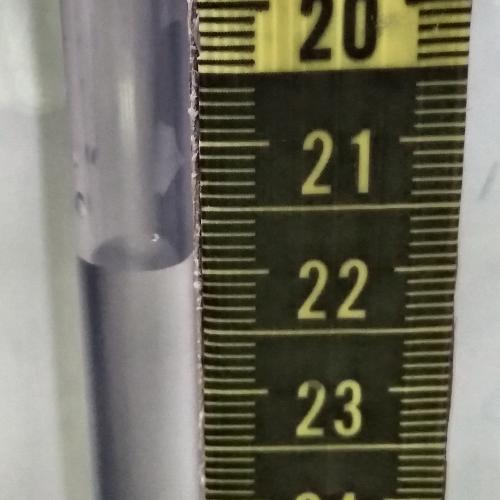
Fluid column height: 21.9 cm